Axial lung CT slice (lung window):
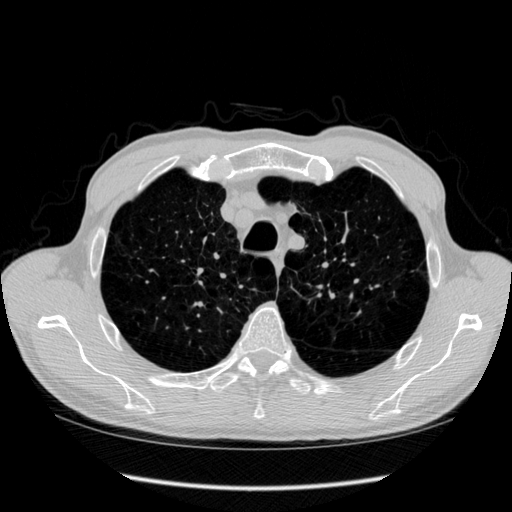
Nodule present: no